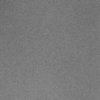
Label: dusty